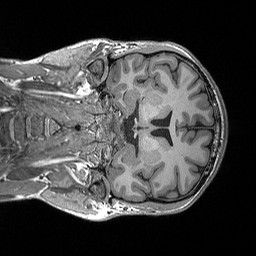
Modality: T1w
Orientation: coronal
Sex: male
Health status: healthy
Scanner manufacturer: siemens
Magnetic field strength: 3 T
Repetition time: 2.6 s
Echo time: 0.00296 s